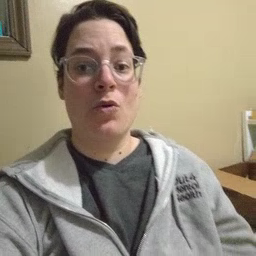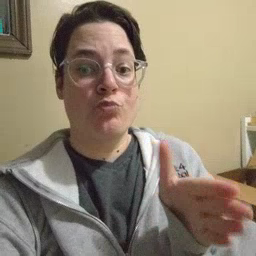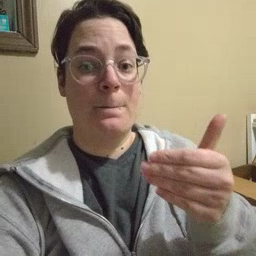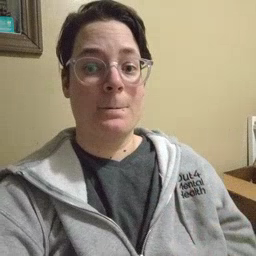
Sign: room